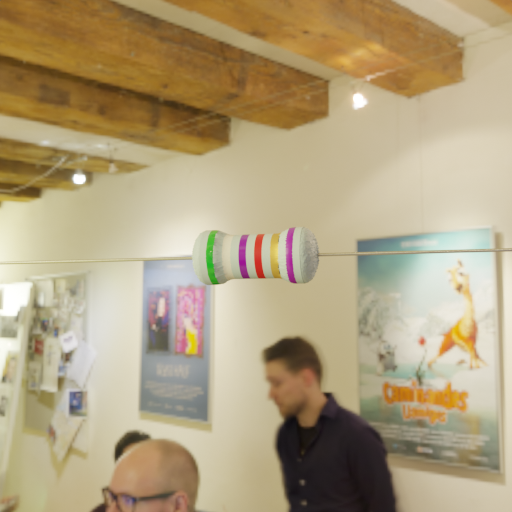
Resistor colour bands (in order): green, white, violet, red, gold, violet